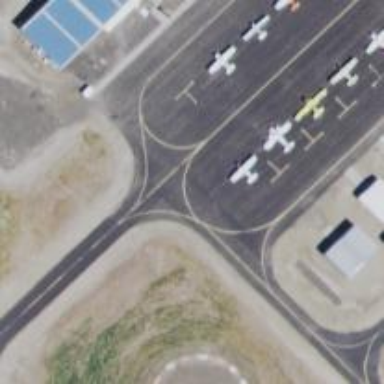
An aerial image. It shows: View of taxiway at the airport.